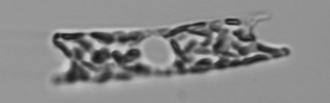
Label: Eucampia